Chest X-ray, PA view. Patient: 25 years old, sex M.
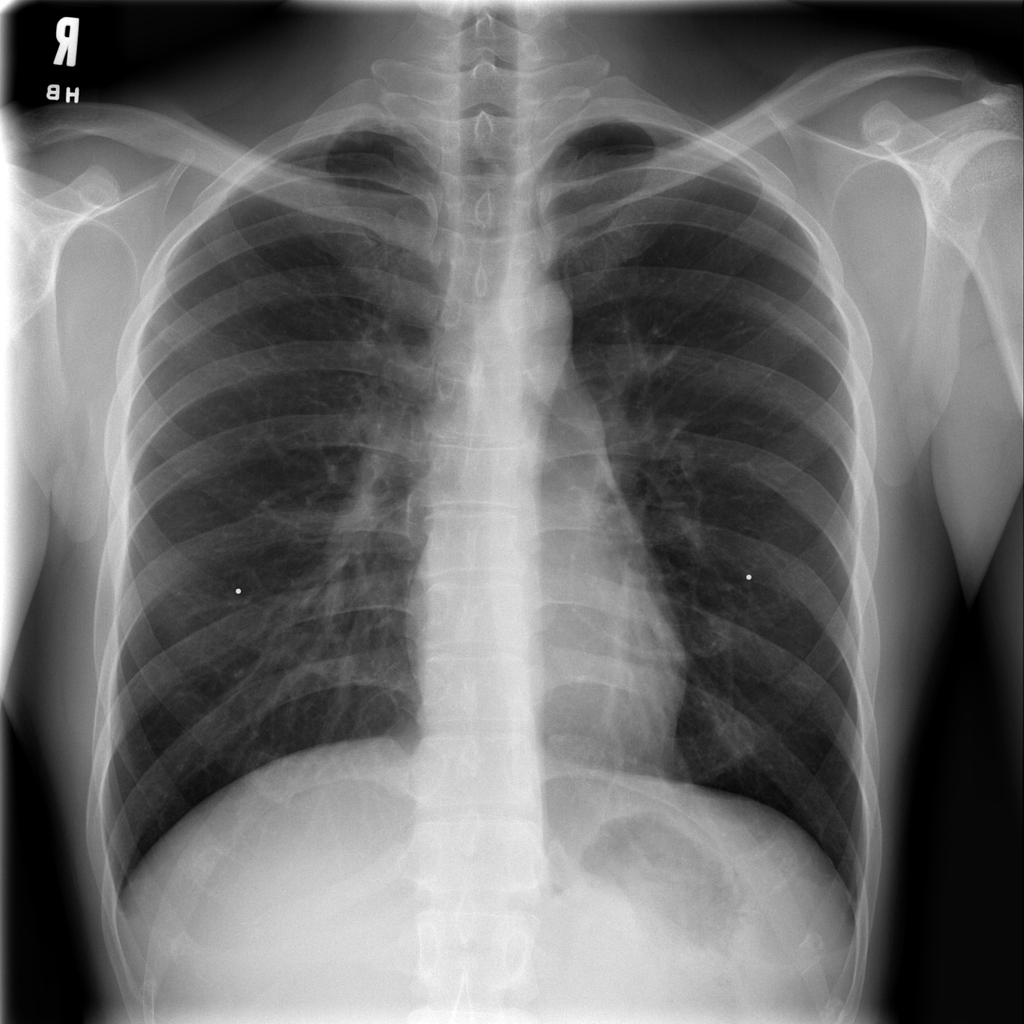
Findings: No Finding